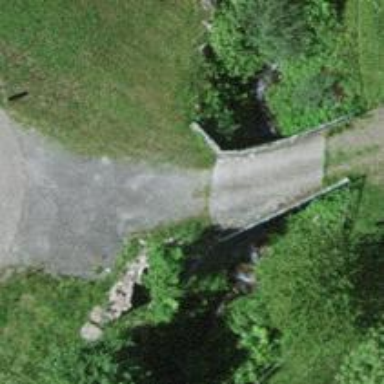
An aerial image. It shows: Concrete bridge over grade1 track.